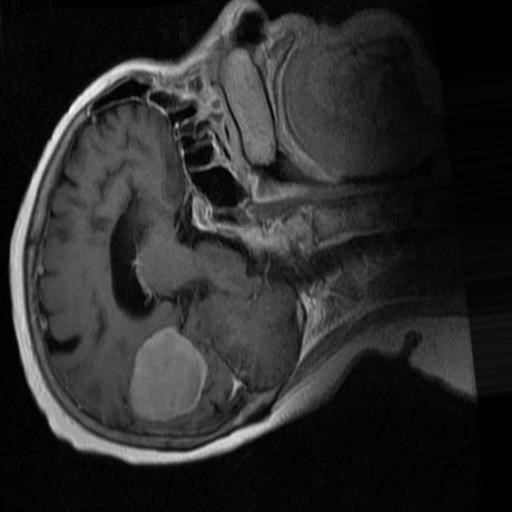
Label: brain_menin